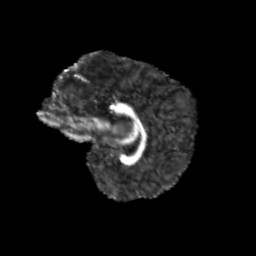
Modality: FA
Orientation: sagittal
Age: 11
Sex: female
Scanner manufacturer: siemens
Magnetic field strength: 3 T
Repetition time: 3.8 s
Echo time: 0.07 s